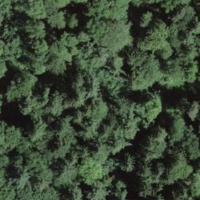
EUNIS habitat code: 44
Species observed at this site:
Chrysosplenium alternifolium